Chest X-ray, AP view. Patient: 65 years old, sex F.
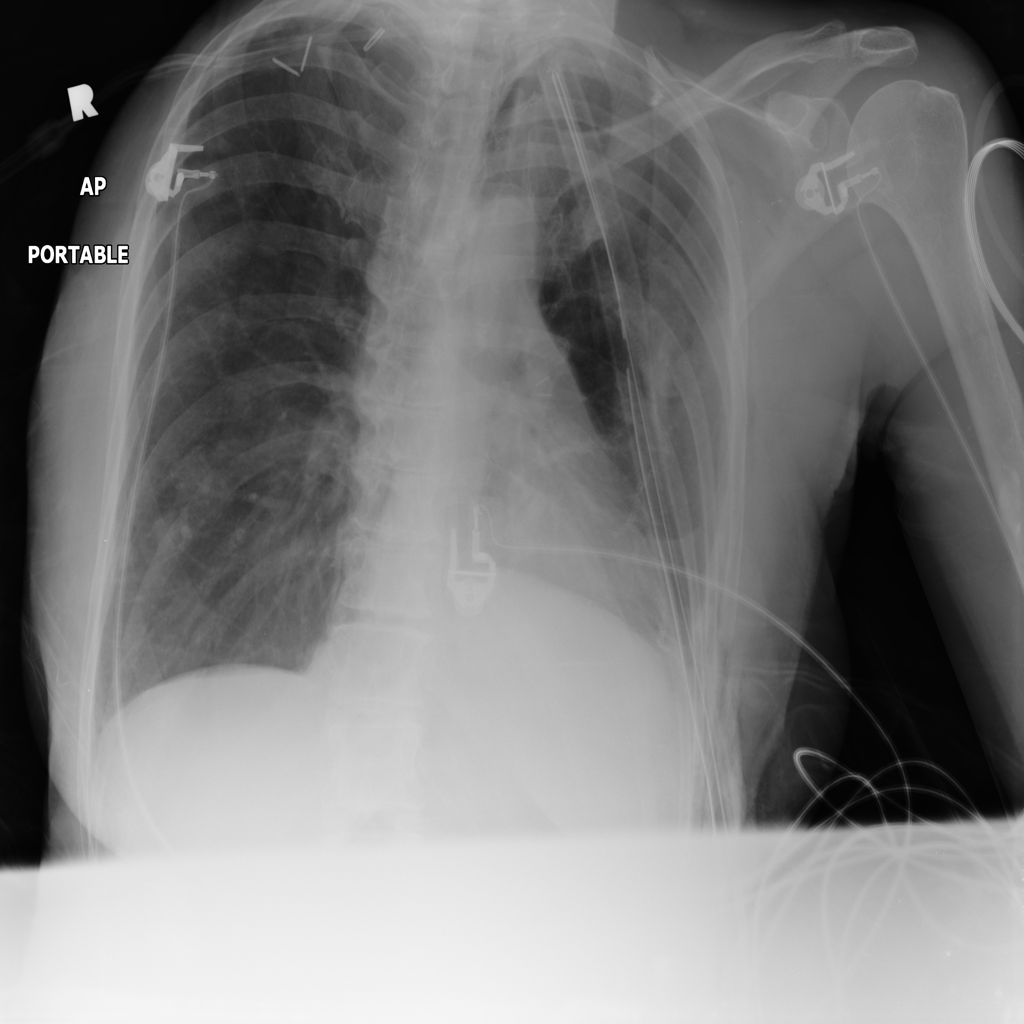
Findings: Nodule, Pneumothorax